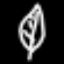
Label: leaf